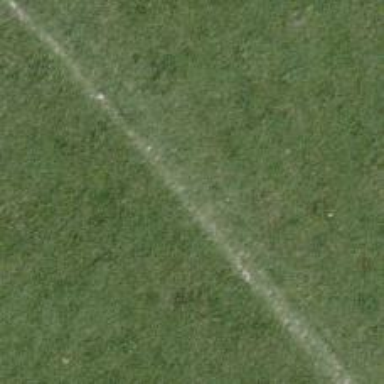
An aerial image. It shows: Path on the ground.